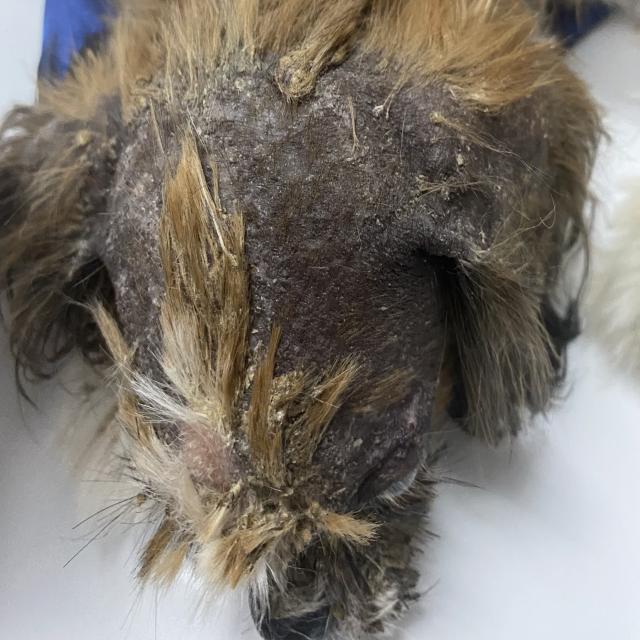
Canine demodicosis (Demodex mange) — caused by Demodex canis mites. Presents with alopecia, follicular papules, pustules, and comedones. Often localized on face and forelimbs.